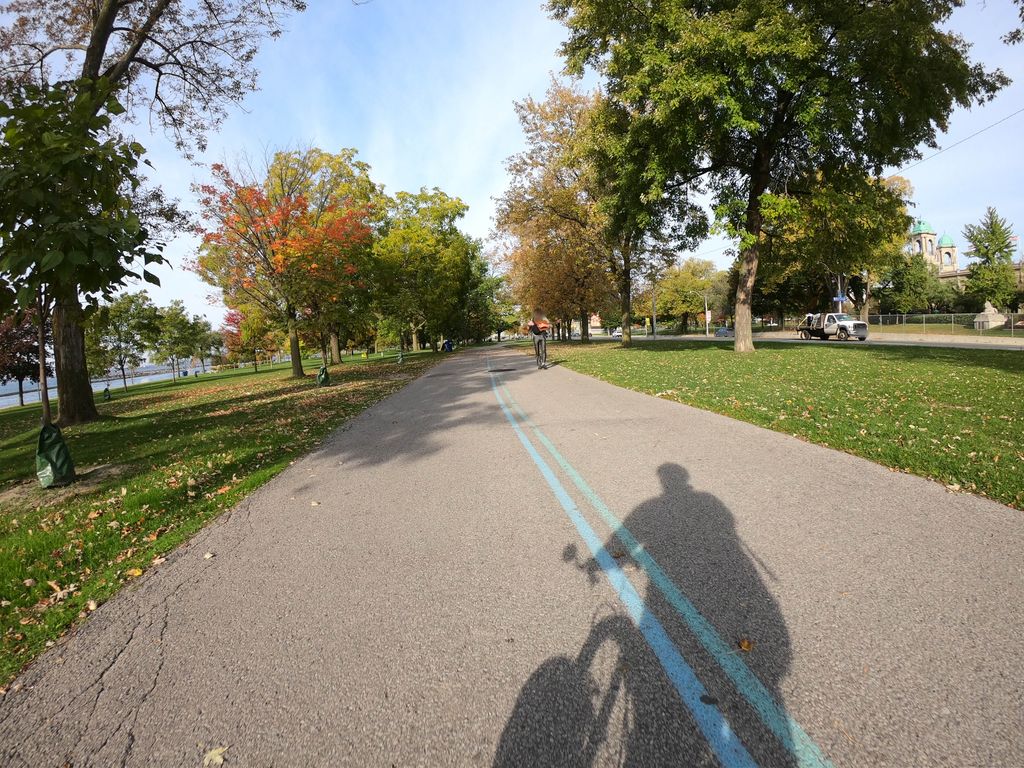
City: toronto